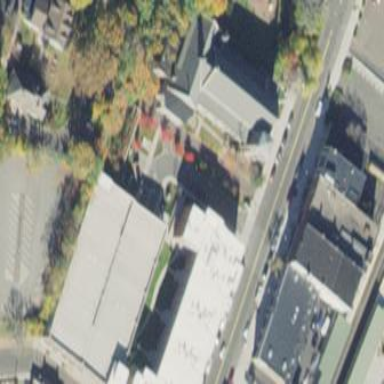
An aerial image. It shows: Building that serves as place of worship.